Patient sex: M
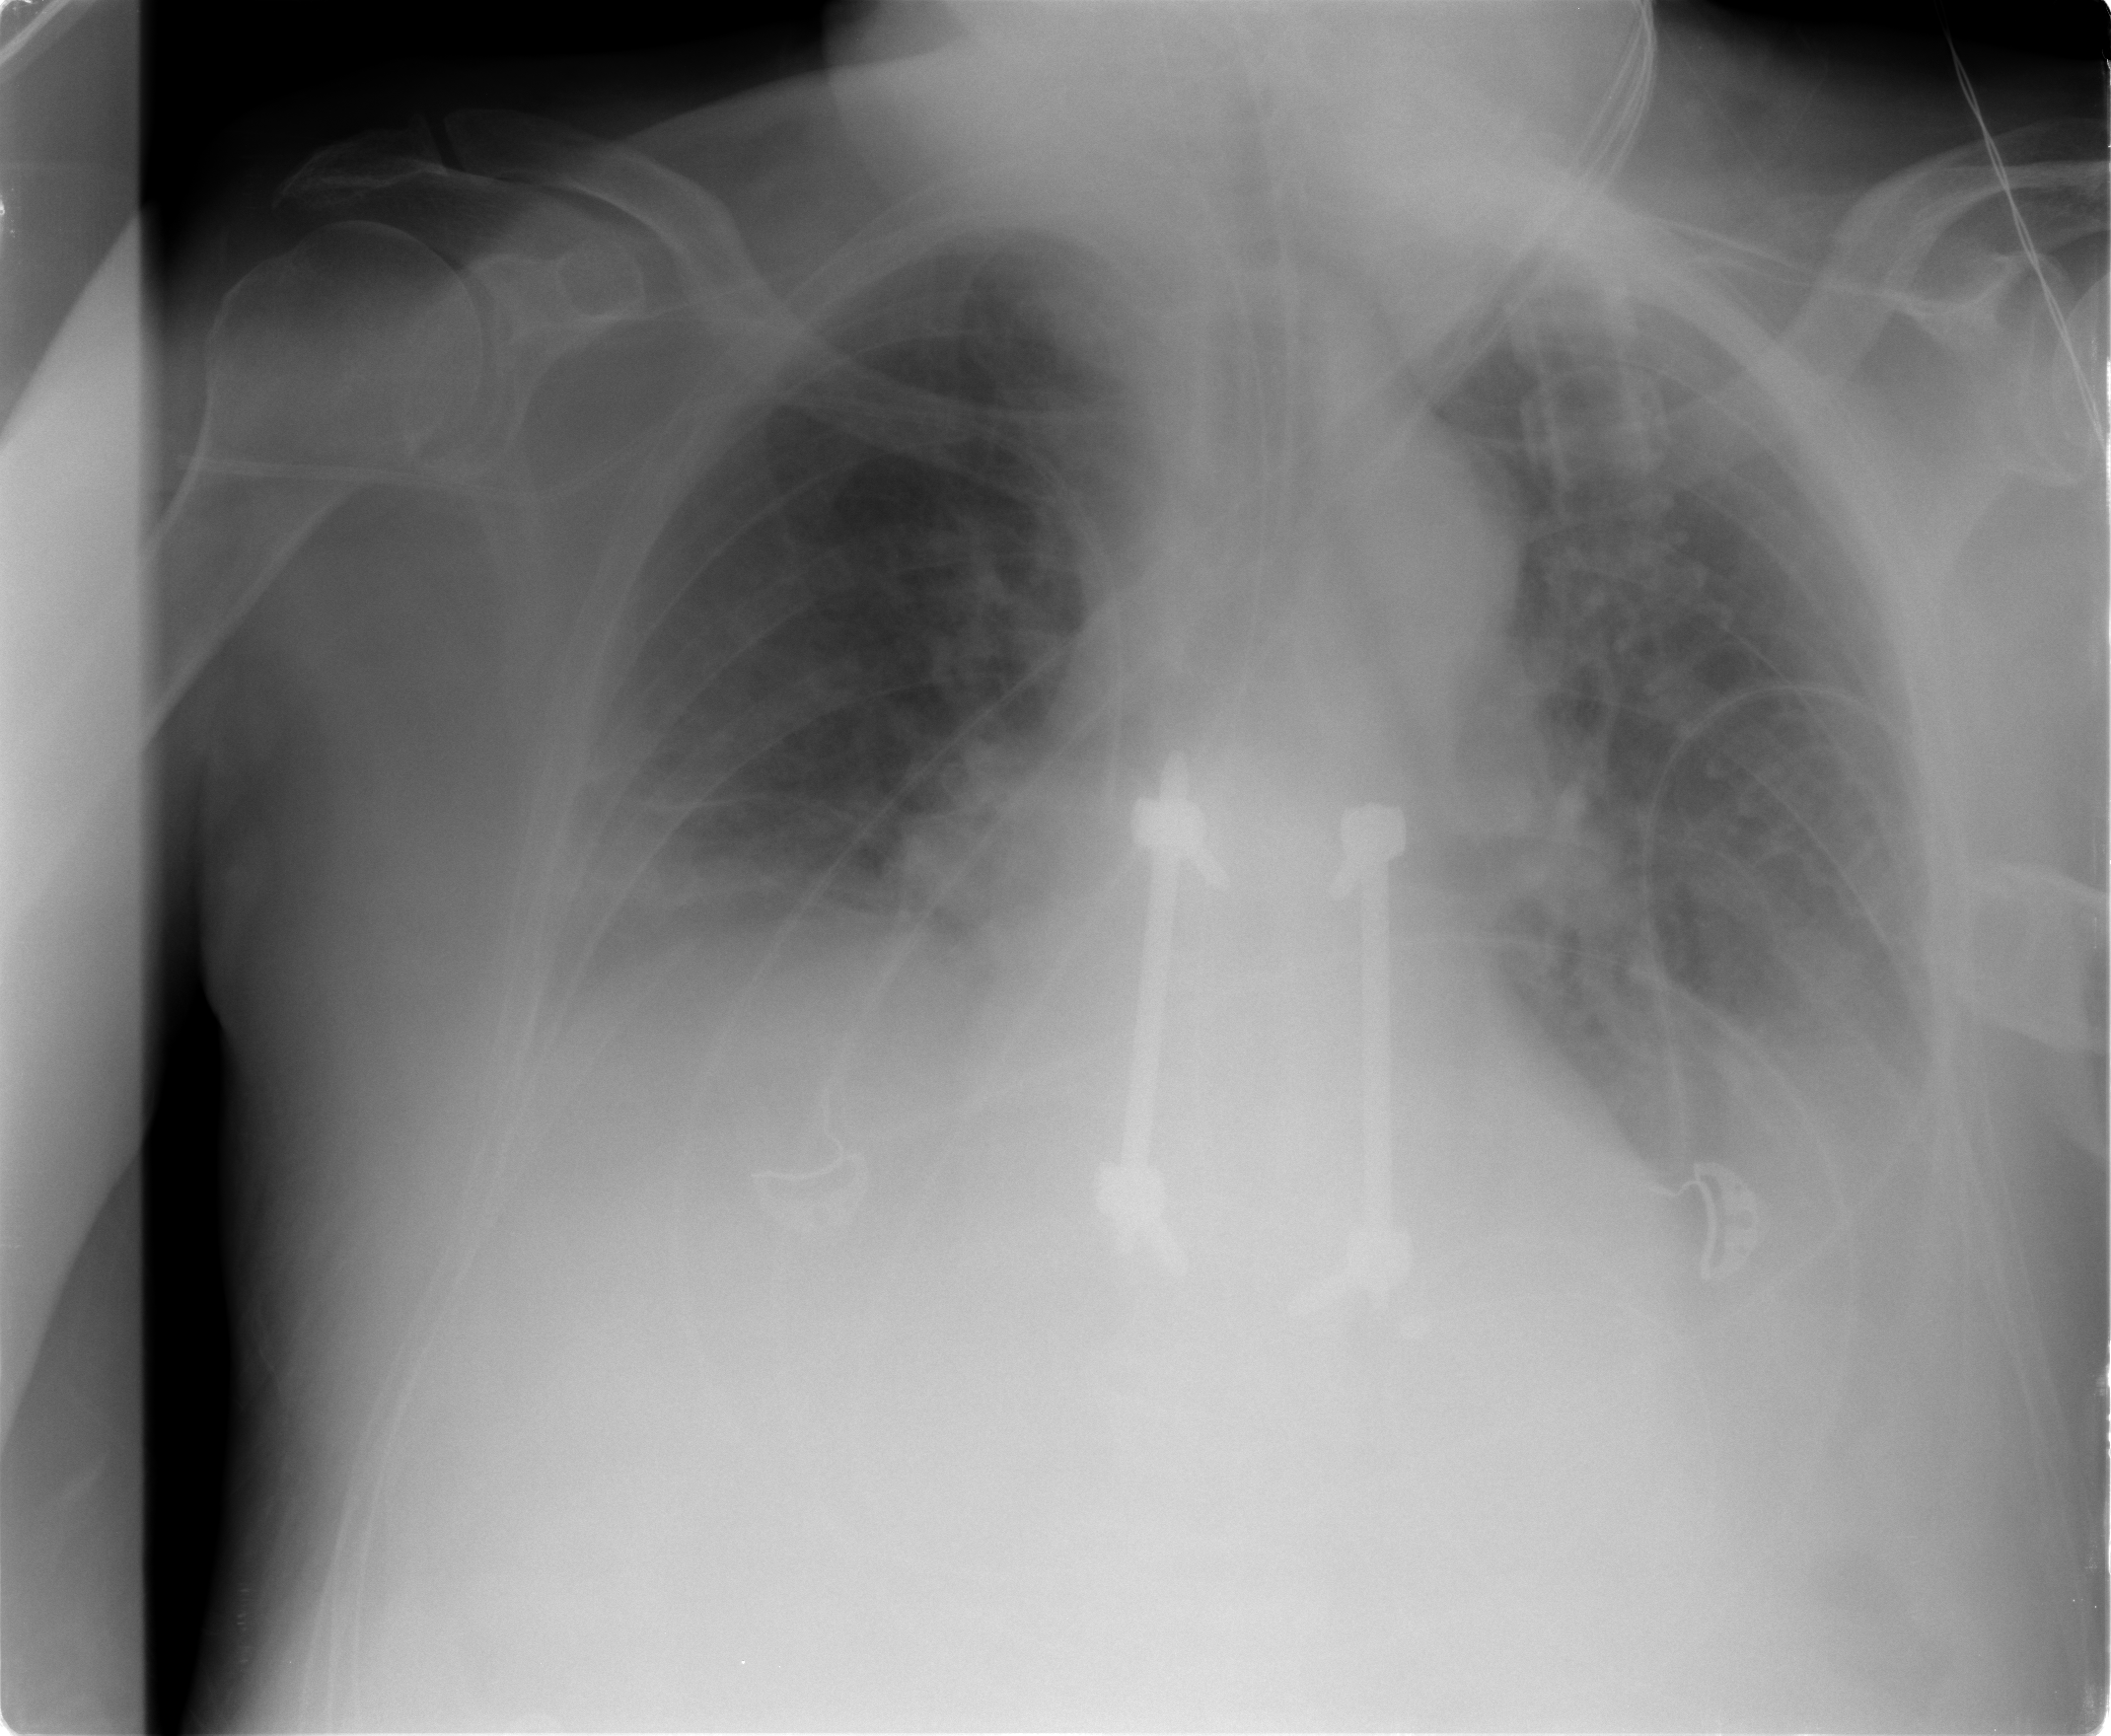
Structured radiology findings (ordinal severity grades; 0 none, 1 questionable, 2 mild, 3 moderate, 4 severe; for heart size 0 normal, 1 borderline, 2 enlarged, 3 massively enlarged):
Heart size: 0
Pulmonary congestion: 2
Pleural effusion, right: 2
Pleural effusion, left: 3
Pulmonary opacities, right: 0
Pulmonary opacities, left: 0
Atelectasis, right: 2
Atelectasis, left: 2